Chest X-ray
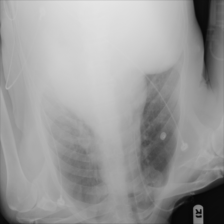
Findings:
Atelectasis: negative
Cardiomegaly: negative
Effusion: positive
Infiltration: negative
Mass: negative
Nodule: negative
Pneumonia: negative
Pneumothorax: negative
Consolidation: negative
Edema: negative
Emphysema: negative
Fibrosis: negative
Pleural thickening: negative
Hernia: negative